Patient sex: F
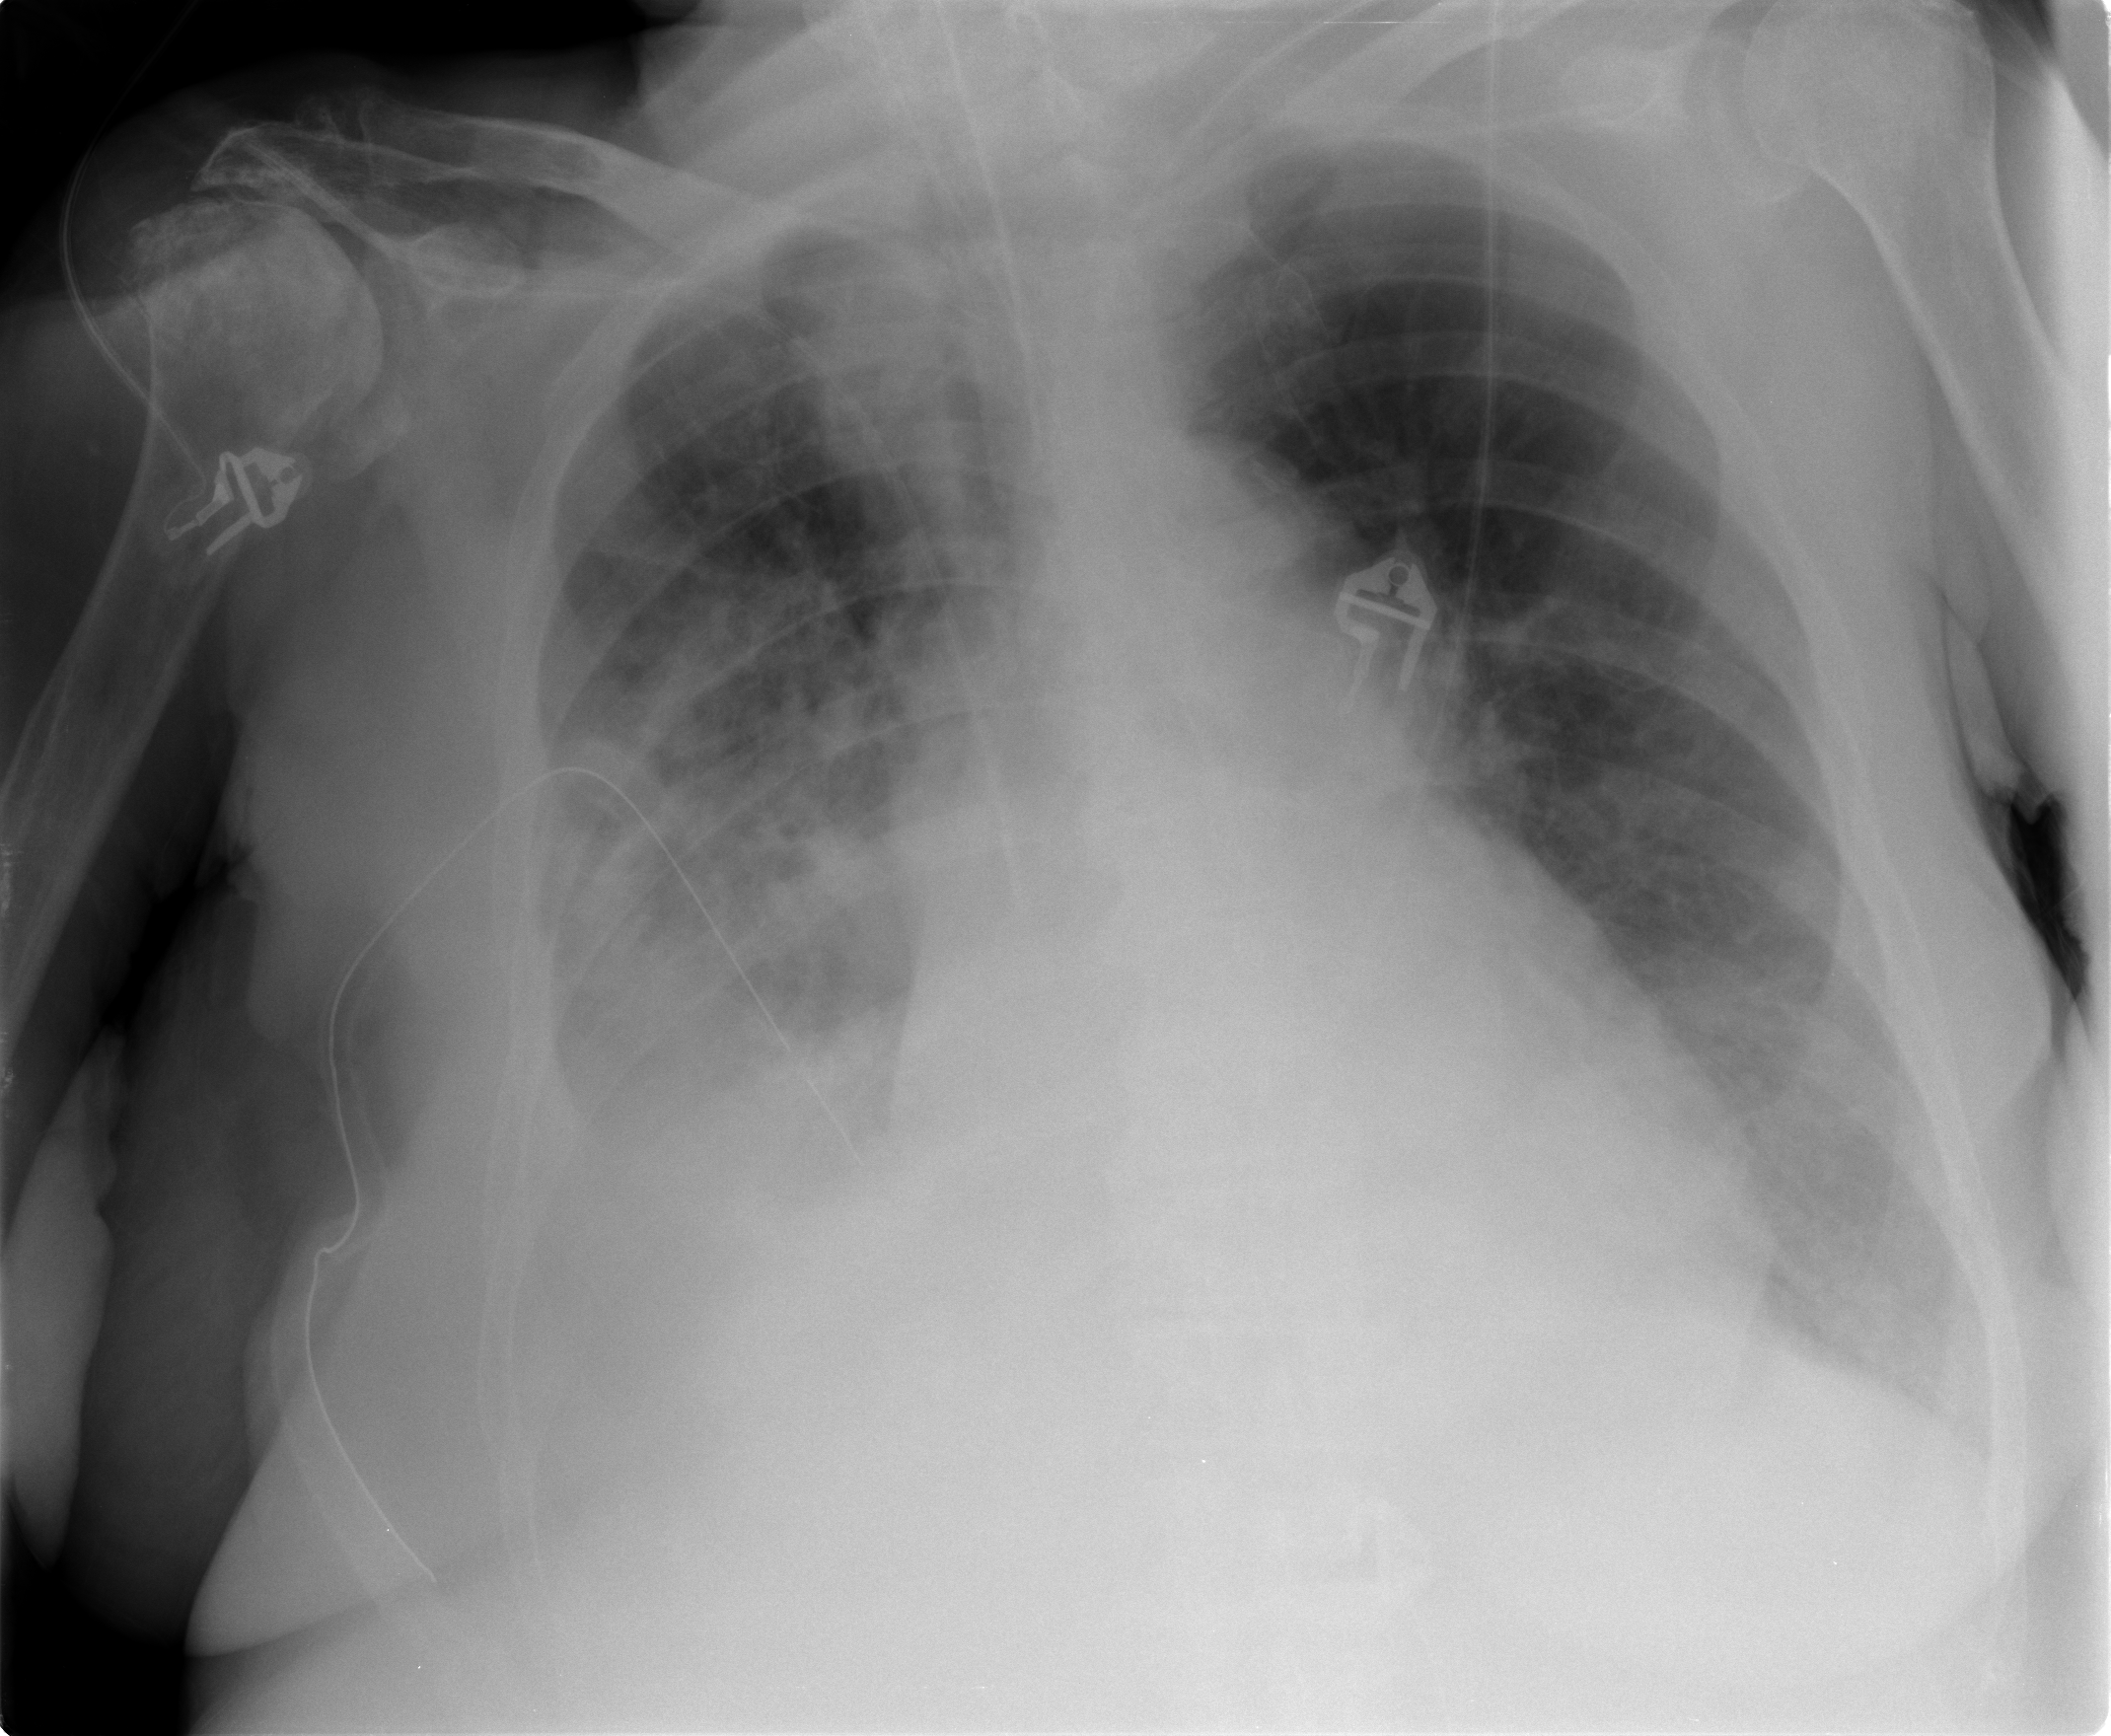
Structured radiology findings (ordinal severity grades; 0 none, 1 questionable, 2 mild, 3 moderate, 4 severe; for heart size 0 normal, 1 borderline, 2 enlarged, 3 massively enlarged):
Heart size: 2
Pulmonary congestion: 2
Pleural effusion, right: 3
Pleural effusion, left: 1
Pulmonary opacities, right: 2
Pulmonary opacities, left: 2
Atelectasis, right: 3
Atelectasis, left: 2